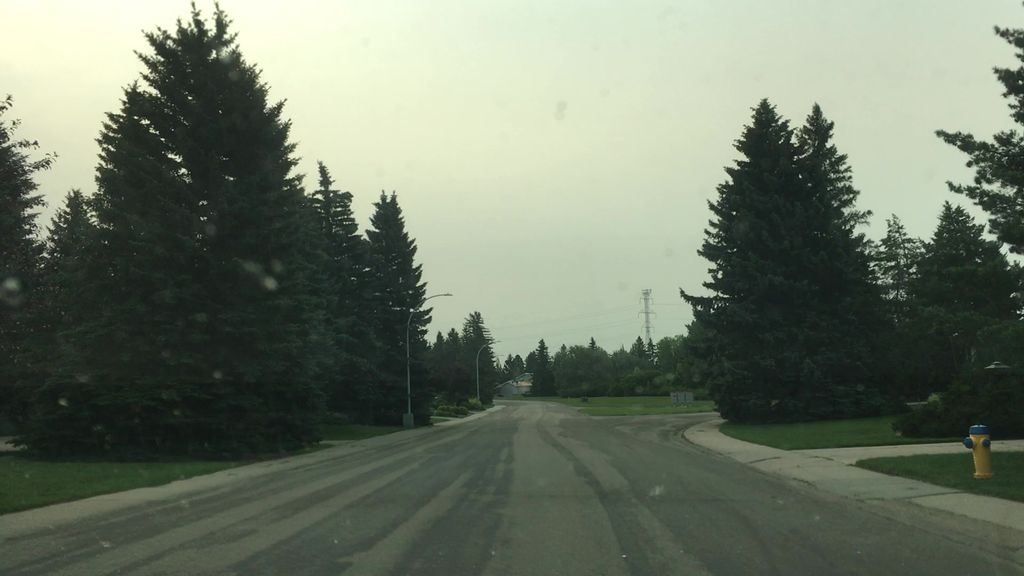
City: edmonton